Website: walmart
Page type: stored-credit-cards
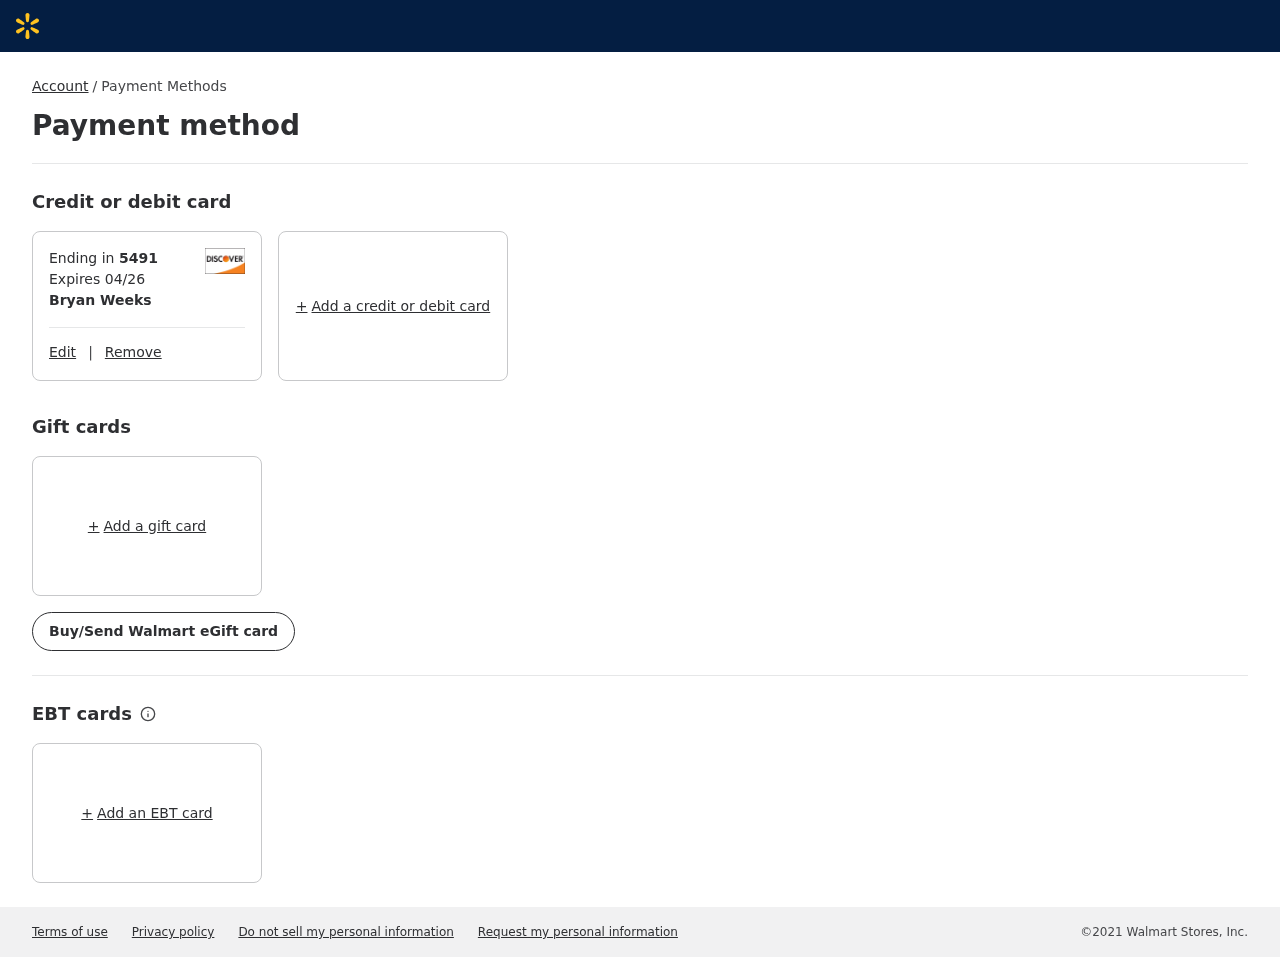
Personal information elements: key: PII_CARD_EXPIRY
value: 04/26
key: PII_CARD_LAST4
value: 5491
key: PII_FULLNAME
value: Bryan Weeks